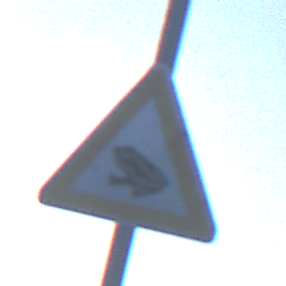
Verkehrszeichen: AmphibienwanderungRechts
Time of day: MorningAfternoon
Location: Outdoor (Nature)
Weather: PartlyCloudy
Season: NotSpecified
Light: Natural